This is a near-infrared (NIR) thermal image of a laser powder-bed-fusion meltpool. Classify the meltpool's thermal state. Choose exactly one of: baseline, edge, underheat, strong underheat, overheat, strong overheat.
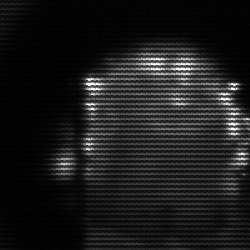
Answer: baseline